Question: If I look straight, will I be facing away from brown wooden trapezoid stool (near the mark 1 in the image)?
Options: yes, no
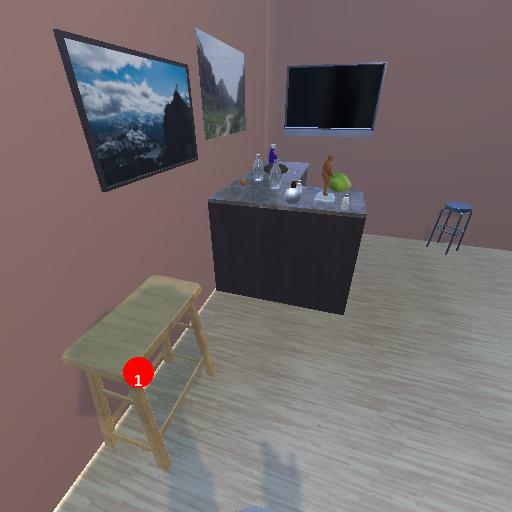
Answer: yes